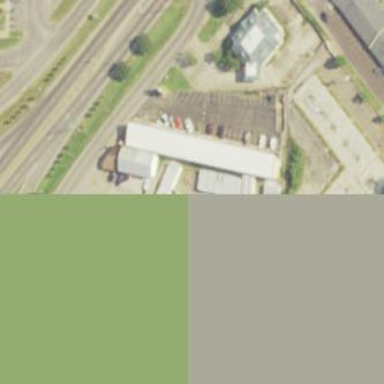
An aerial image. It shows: Commercial area with car rental and storage rental services available.